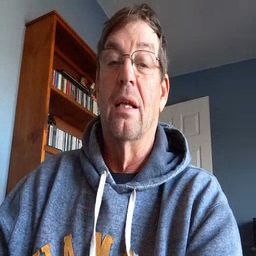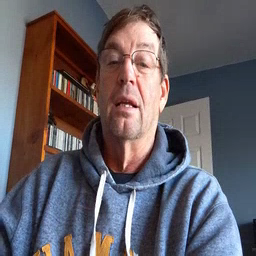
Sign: read